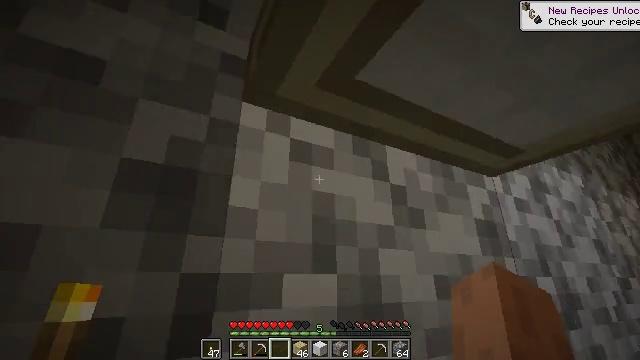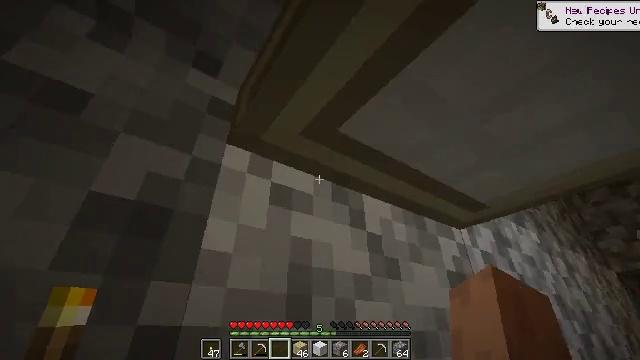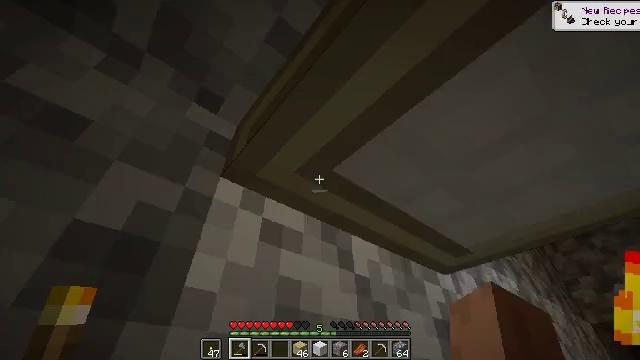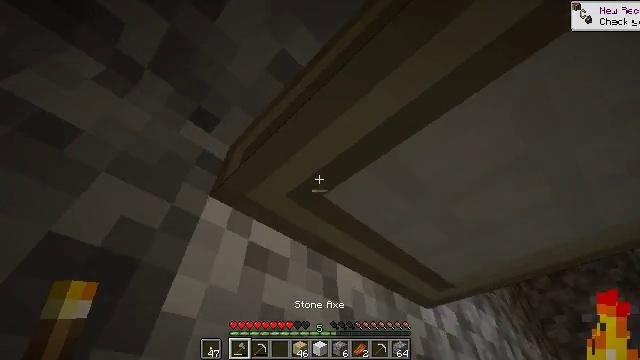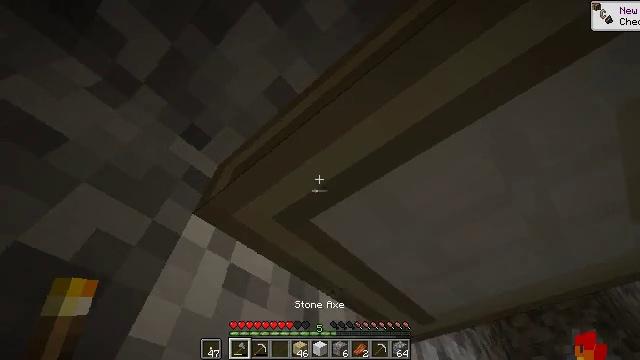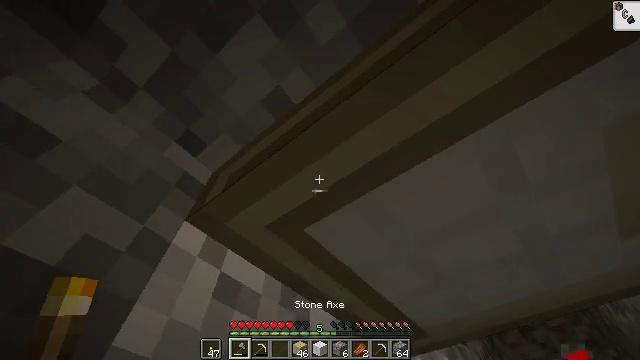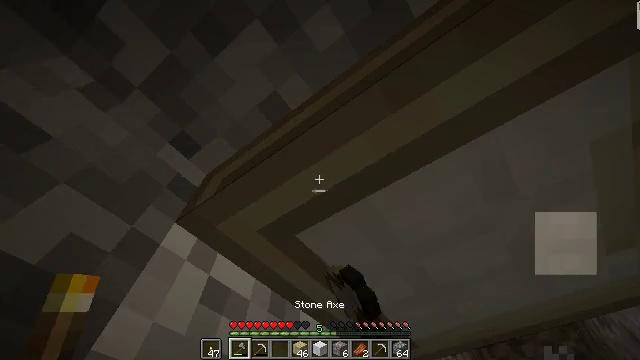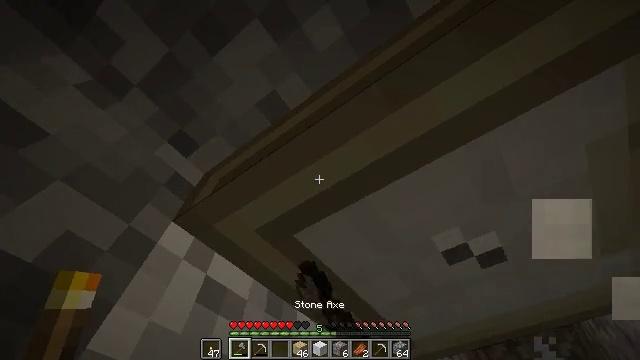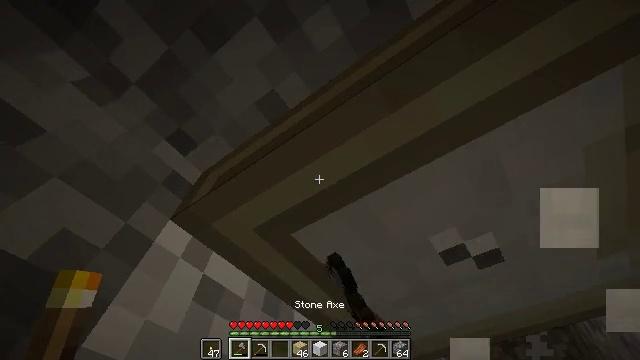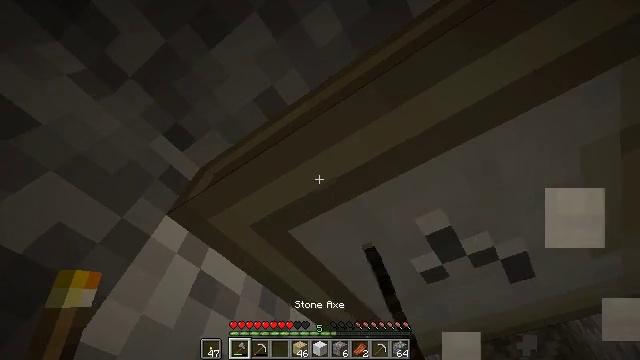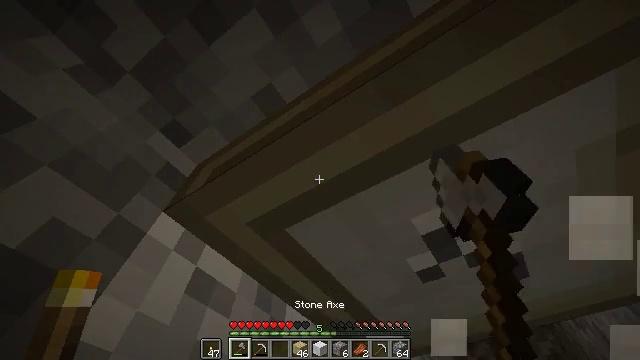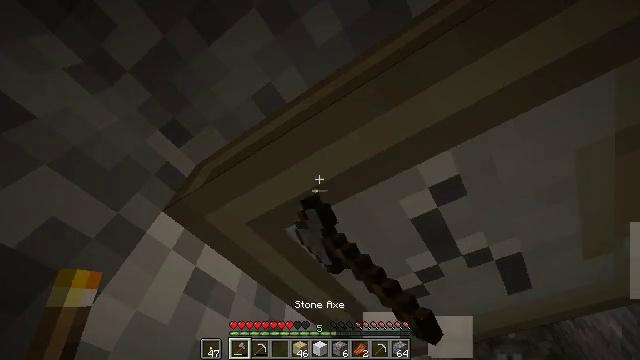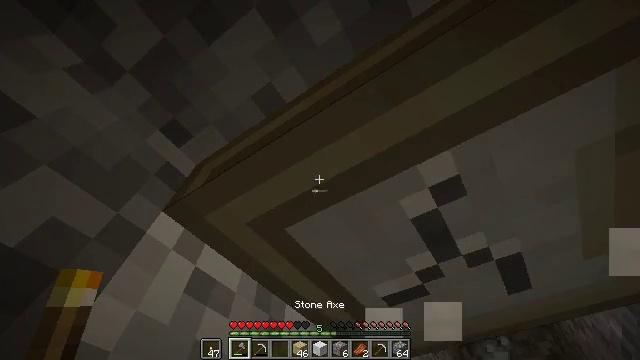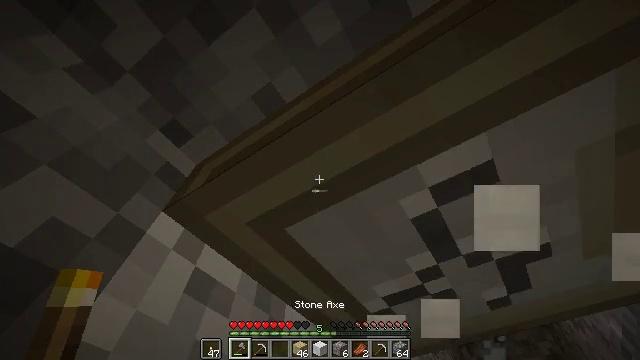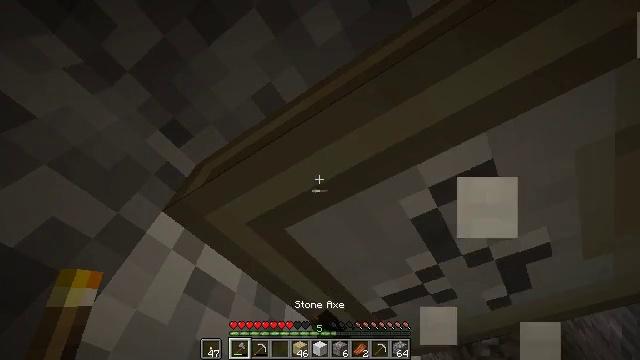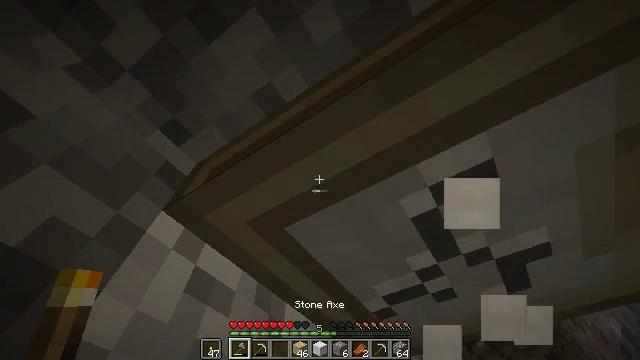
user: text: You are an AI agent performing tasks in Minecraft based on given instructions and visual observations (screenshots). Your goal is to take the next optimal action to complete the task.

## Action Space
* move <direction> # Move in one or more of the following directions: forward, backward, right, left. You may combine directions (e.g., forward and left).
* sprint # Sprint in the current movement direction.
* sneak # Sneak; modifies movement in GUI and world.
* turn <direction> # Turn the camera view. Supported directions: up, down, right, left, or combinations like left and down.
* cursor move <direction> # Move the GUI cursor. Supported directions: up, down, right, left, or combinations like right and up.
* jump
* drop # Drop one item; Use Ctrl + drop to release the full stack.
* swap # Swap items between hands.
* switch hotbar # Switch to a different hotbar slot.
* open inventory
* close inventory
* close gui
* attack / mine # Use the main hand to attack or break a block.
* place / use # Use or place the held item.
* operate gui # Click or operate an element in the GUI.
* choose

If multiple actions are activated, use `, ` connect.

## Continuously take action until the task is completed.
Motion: motion action
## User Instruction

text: Retrieve the birch trapdoor by mining it.
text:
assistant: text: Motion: turn right and up
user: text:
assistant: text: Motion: turn right and up, switch to hotbar 1
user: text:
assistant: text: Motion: turn right and up, switch to hotbar 1
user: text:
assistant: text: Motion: turn right and up, switch to hotbar 1
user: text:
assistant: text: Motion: turn right and up, attack / mine, switch to hotbar 1
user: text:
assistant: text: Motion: turn right and up, attack / mine
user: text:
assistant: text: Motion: attack / mine
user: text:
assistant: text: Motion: attack / mine
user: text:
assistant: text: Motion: attack / mine
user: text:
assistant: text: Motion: attack / mine
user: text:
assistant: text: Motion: attack / mine
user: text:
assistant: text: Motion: attack / mine
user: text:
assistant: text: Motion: attack / mine
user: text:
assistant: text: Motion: attack / mine
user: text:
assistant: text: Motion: attack / mine
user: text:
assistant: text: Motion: attack / mine
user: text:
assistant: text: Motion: attack / mine
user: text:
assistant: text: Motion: attack / mine
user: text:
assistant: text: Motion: attack / mine
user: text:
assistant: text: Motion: attack / mine
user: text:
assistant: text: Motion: attack / mine
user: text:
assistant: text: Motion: attack / mine
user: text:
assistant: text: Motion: attack / mine
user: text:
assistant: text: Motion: attack / mine
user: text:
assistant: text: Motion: attack / mine
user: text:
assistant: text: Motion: attack / mine
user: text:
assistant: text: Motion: attack / mine
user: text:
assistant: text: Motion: attack / mine
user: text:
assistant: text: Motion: attack / mine
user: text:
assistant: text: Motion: attack / mine